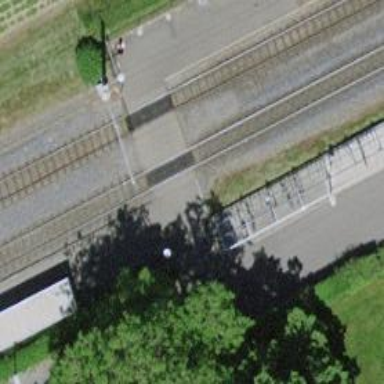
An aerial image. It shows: Light rail station that serves as halt on the railway.